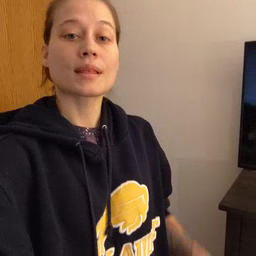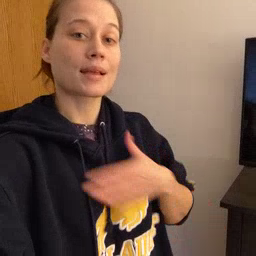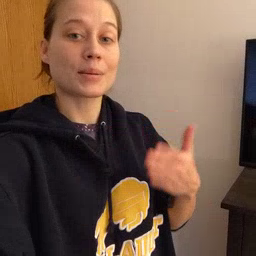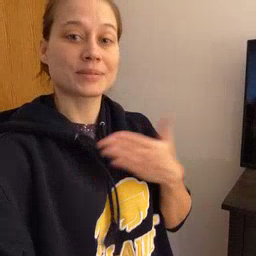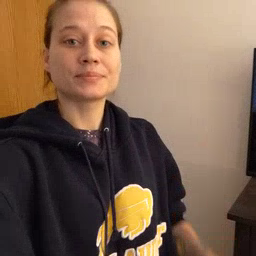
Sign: happy